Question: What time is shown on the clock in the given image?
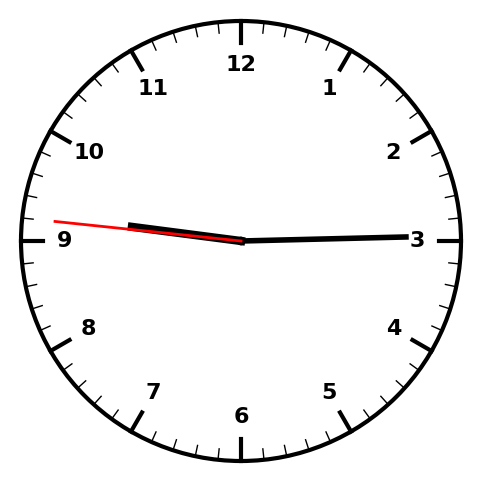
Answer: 09:14:46